The image is a wavelet scalogram (time versus scale/frequency) of a rolling-element bearing's vibration signal. Determine the bearing's health state. Answer with exactly one of: normal, inner_race, outer_race, ball.
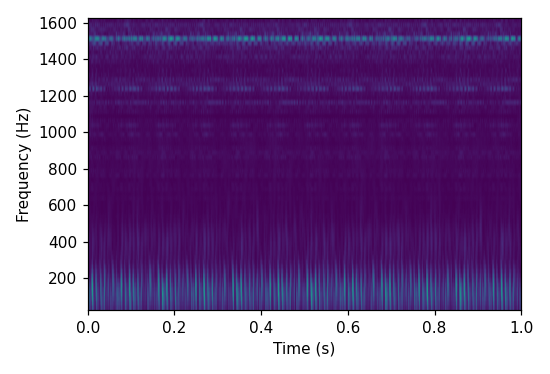
Answer: outer_race